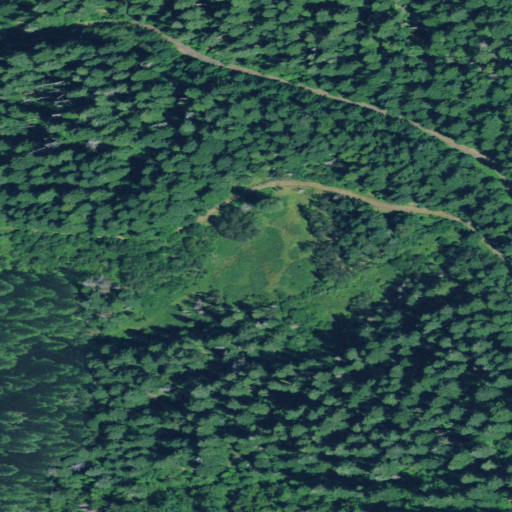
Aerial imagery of plain(s) in Oregon named Major Prairie containing evergreen forest and shrub